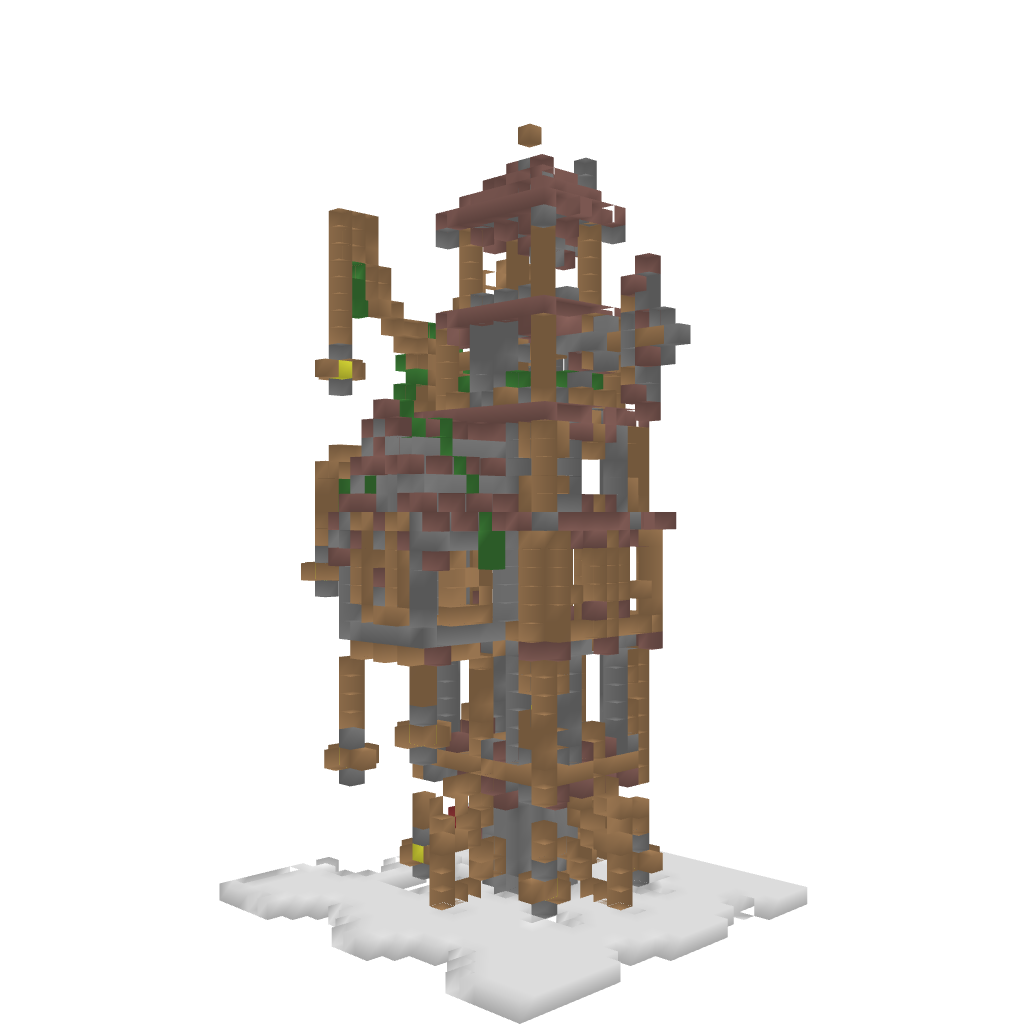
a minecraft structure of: STEAMPUNK Windmill bad low quality